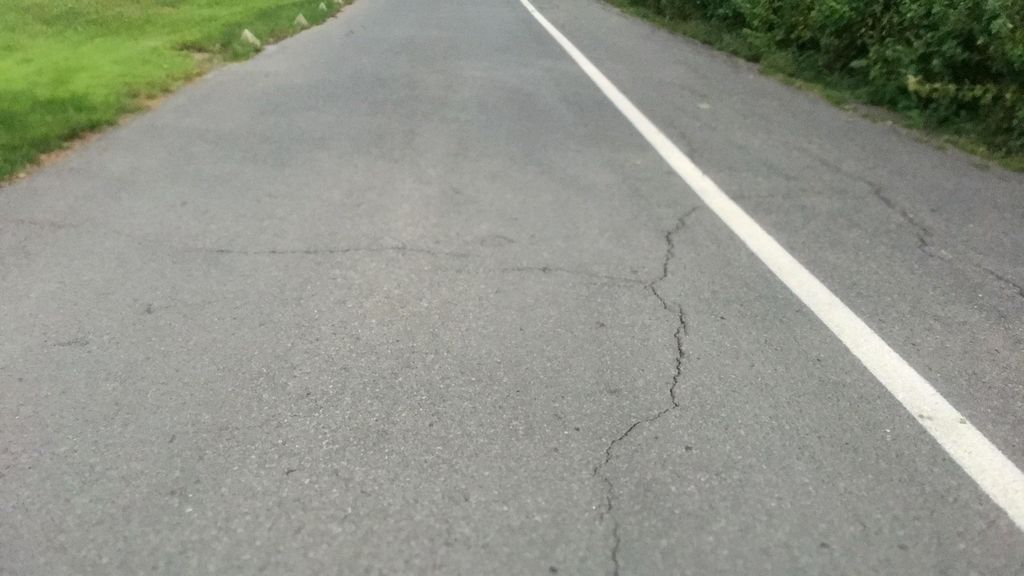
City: montreal